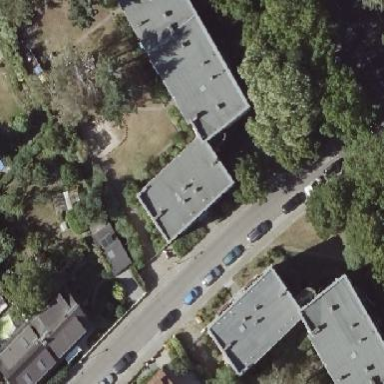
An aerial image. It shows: Modern apartments building.